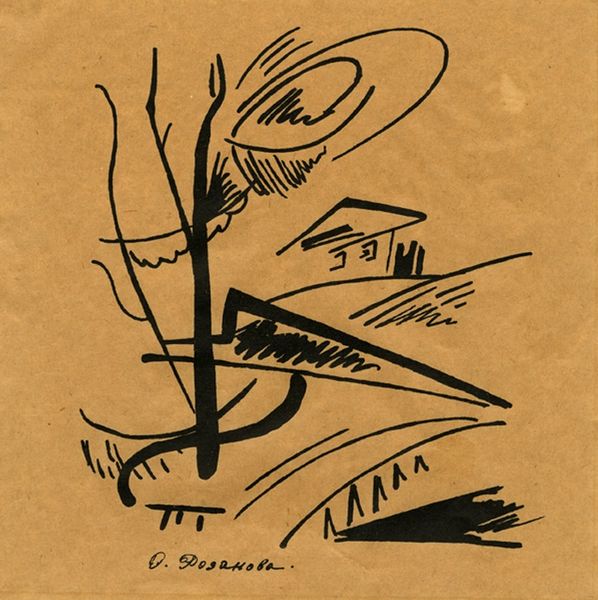
Titel: A Street, A Street
Künstler: Ol’ga Rozanova
Standort: Amherst (Massachusetts, USA)
Institution: Mead Art Museum, Amherst College
Schlagwörter: window, black, windows, print, brown, cloud, clouds, sky, tree, building, field, hill, hills, house, landscape, nature, water, houses, roof, street, sun, trees, grass, river, road, drawing, paper, black and white, graphic, line, sketch, wind, door, abstract, bridge, ink, signature, pencil, angles, lines, shapes, stroke, home, branches, picasso, simple, russian, triangle, triangles, sign, hoe, windy, b&w, branche, doodle, wubdy, thick, wybdy, rof, posahola, rivere, hoouse